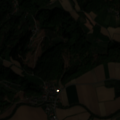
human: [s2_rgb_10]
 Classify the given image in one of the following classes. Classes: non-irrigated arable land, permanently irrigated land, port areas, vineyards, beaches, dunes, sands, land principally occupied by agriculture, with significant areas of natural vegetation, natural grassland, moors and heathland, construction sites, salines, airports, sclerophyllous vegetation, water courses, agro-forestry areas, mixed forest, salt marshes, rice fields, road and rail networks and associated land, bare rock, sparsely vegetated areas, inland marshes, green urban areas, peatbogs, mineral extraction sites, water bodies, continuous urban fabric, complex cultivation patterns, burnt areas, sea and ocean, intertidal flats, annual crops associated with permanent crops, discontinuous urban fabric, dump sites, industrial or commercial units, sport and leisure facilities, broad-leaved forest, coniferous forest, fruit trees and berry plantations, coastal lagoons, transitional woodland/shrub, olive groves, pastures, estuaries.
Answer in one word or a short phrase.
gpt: non-irrigated arable land, complex cultivation patterns, land principally occupied by agriculture, with significant areas of natural vegetation, broad-leaved forest